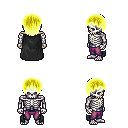
a pixel art fantasy rpg character, male body template, skeleton, black cape, magenta pants, gold plain hairstyle, four views (front, back, left, right), 2x2 character sprite sheet, small pixel art, hard edges, no anti-aliasing